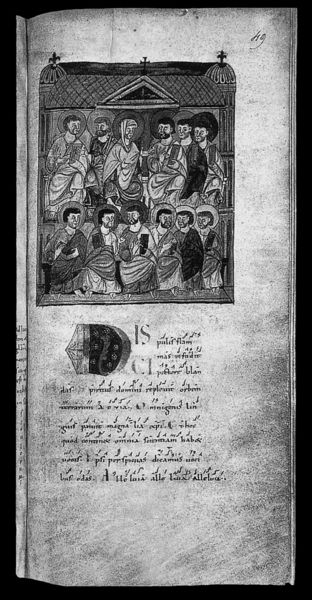
Titel: Prümer Tropar
Institution: Paris, Bibliothèque Nationale
Schlagwörter: gott, mann, menschen, sitzen, ausschnitt, frau, grau, männer, schwarz, weiss, haus, gespräch, malerei, bibel, johannes, bild, kirche, personen, blatt, turm, schrift, bücher, papier, giebel, kuppel, sprechen, lesen, foto, fotografie, buch, glaube, kreuz, religion, schwarz-weiss, stich, seite, illustration, text, initiale, malen, kopie, buchseite, pergament, arabisch, heiligenschein, kreuze, christus, jesus, heilige, jünger, heilig, biblisch, christentum, ikone, abbildung, zwölf, lied, latein, lateinisch, markus, hebräisch, heiligenscheine, apostel, predigen, buchillustration, buchmalerei, heilgenschein, doof, manuskript, recto, tierhaut, bid, 19, hg, is, 12 apostel, bucseite, ci, cl, rechto, enschemänner, fol. 19, uzeigen